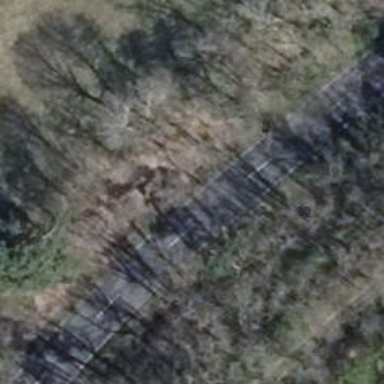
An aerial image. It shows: Row of trees in natural setting.